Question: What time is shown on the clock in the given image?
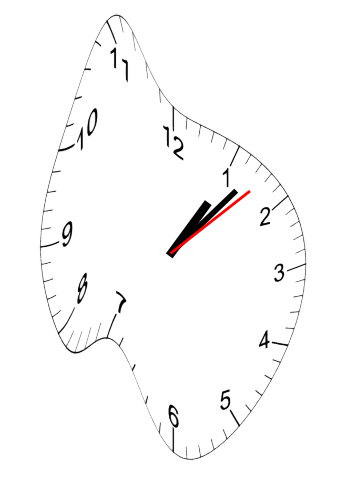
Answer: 01:07:08